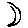
Label: moon